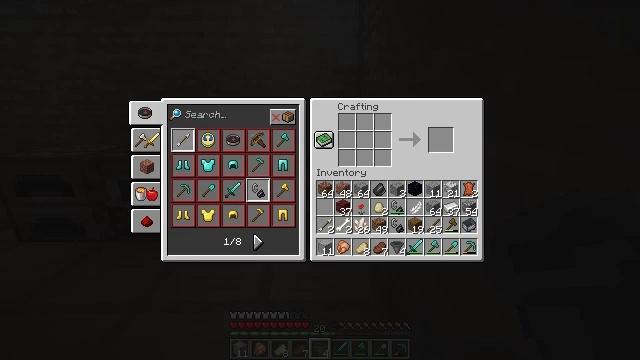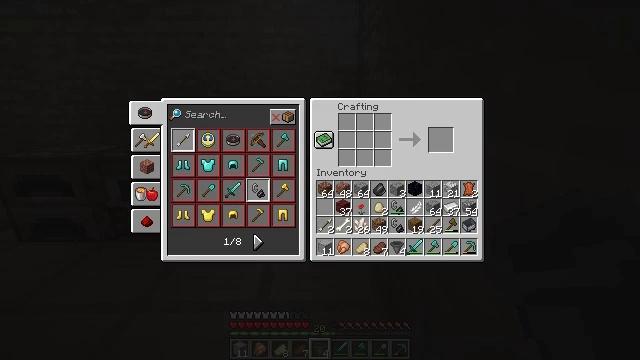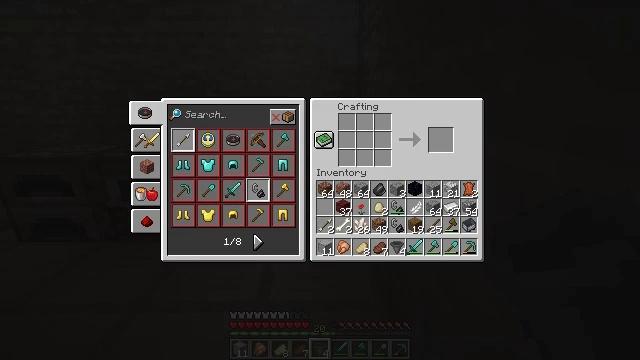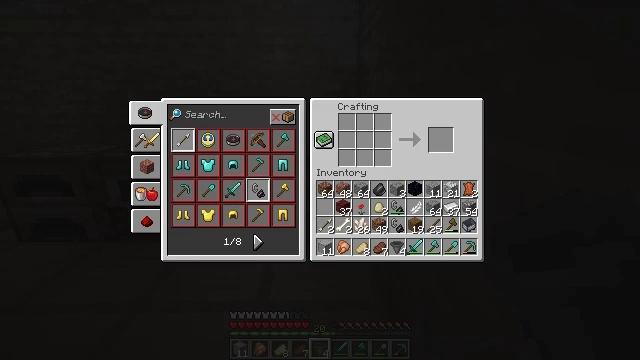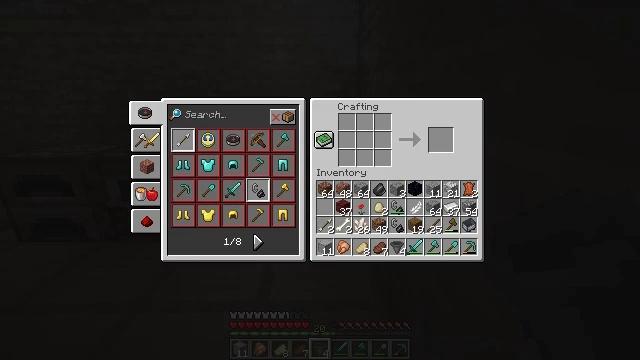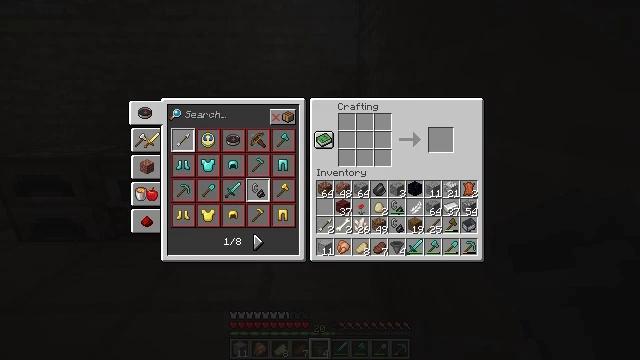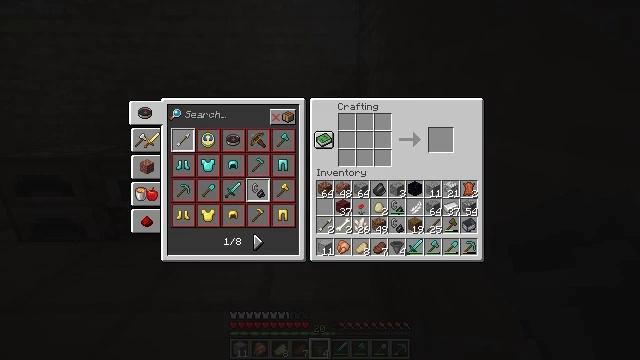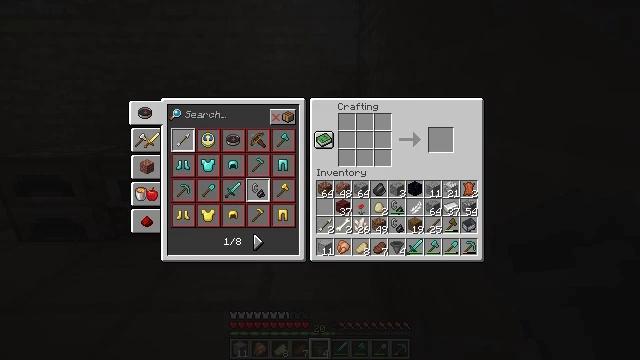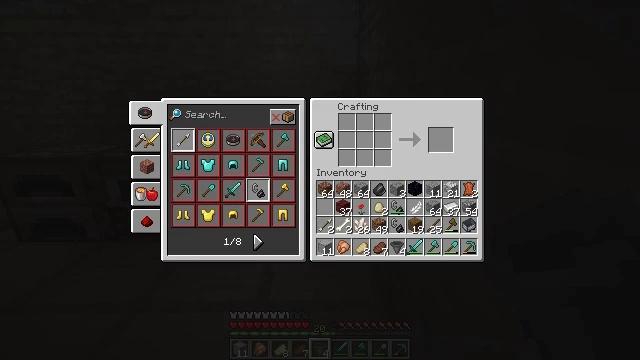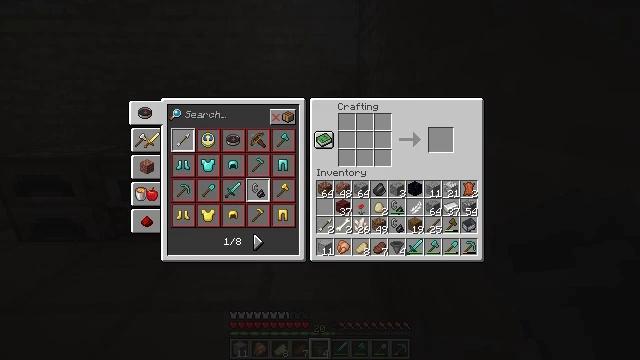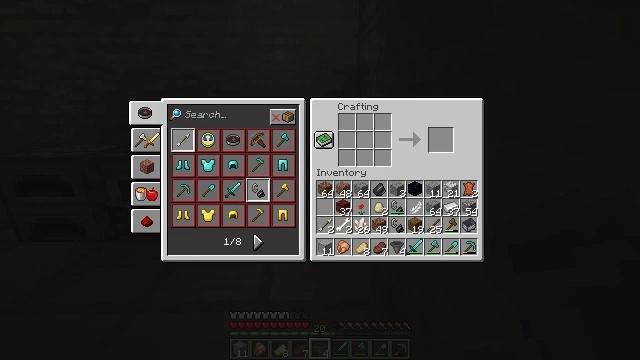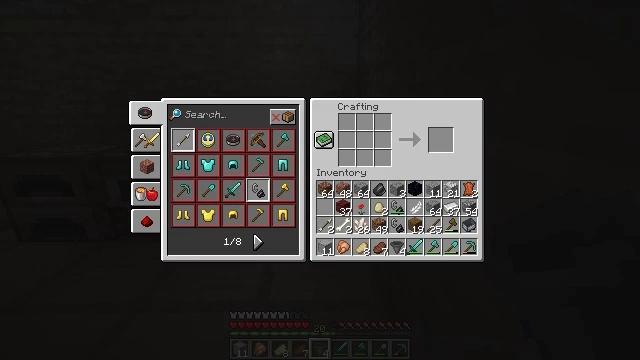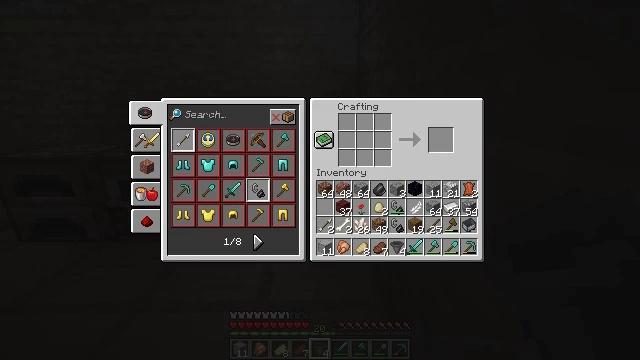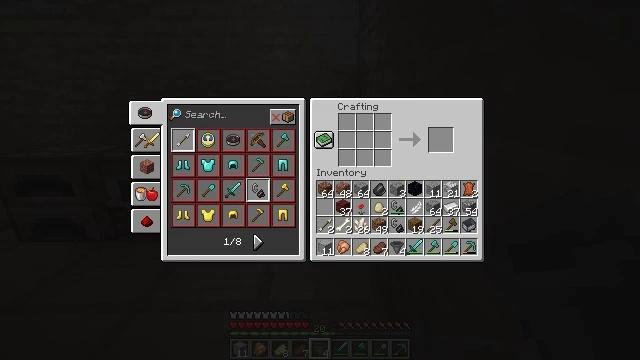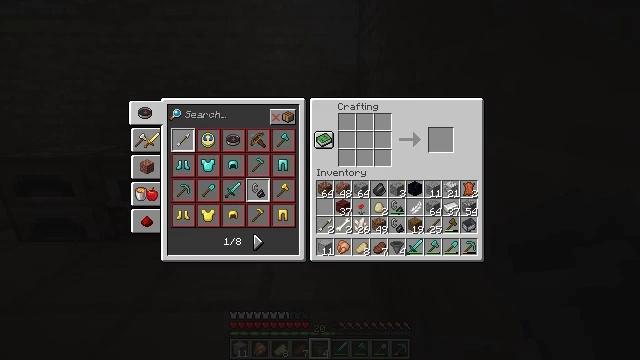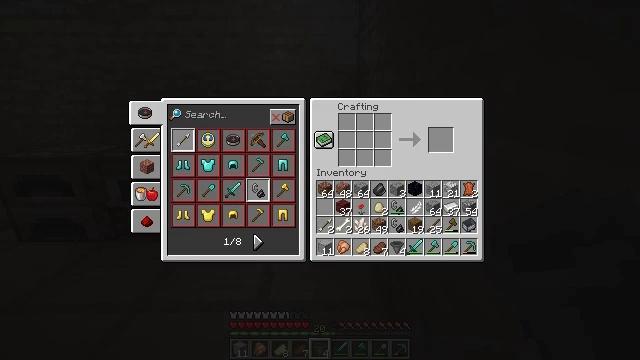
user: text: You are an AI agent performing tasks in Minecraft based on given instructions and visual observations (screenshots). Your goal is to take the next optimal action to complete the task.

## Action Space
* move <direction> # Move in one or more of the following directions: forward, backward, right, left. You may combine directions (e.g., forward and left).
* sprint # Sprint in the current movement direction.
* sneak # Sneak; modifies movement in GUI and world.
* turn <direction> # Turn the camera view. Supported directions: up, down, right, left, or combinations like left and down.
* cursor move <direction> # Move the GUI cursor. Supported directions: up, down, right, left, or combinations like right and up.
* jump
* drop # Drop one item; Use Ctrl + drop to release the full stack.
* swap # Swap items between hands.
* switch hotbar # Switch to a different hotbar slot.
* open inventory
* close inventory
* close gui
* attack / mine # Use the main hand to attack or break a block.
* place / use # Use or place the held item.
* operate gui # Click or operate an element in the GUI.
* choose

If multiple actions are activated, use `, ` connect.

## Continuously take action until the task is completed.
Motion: motion action
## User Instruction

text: Make a hopper minecart with a minecart and hopper on the crafting table.
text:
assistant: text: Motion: no_op
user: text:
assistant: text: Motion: no_op
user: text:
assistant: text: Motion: no_op
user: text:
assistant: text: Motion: no_op
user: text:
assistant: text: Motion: no_op
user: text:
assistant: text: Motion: no_op
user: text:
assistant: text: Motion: no_op
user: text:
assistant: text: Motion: no_op
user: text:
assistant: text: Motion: no_op
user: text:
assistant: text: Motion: no_op
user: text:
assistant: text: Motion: no_op
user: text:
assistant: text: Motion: no_op
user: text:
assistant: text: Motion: no_op
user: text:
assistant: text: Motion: no_op
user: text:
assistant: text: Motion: no_op
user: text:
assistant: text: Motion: no_op
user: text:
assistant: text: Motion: no_op
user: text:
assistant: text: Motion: no_op
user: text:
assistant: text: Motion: no_op
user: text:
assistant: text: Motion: no_op
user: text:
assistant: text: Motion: no_op
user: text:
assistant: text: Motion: no_op
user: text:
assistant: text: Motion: no_op
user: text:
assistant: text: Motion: no_op
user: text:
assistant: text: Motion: no_op
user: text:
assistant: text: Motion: no_op
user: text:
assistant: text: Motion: no_op
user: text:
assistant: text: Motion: no_op
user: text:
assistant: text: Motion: no_op
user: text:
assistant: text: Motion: no_op